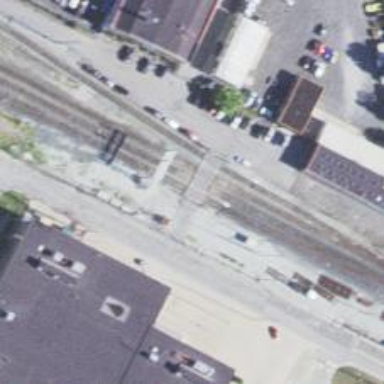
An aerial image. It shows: Railway level crossing.